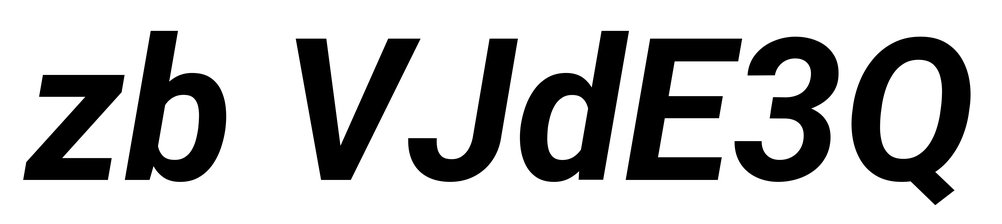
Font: Roboto-Italic_Bold_Italic